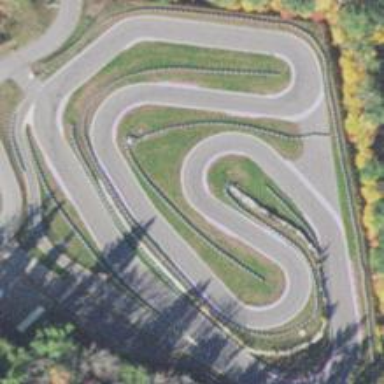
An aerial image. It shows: Raceway for motor sports.